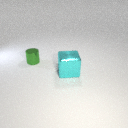
large cyan metal cube in front of small green metal cylinder